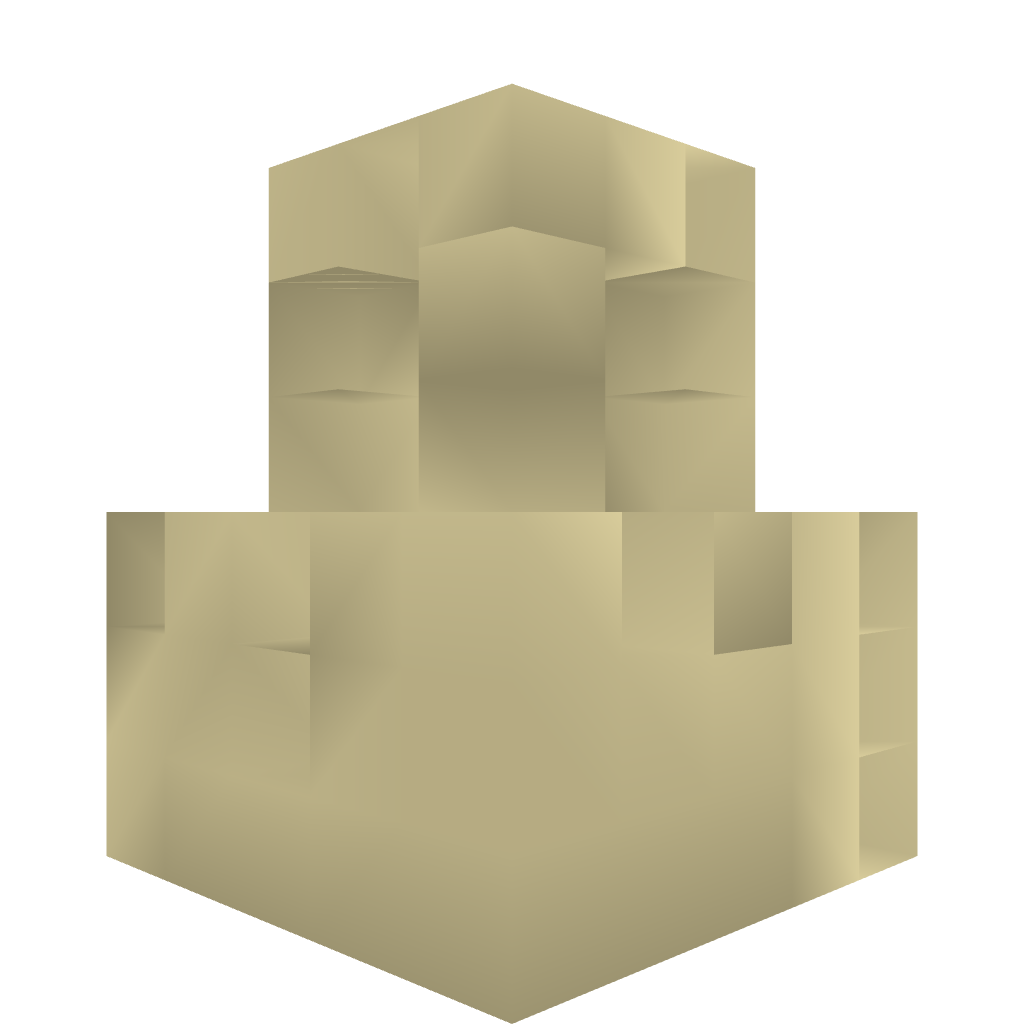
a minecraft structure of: desert fountain